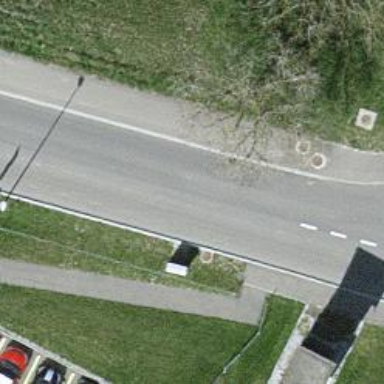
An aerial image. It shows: Tertiary road with asphalt surface.